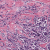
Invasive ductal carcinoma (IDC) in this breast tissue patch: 1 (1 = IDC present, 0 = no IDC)